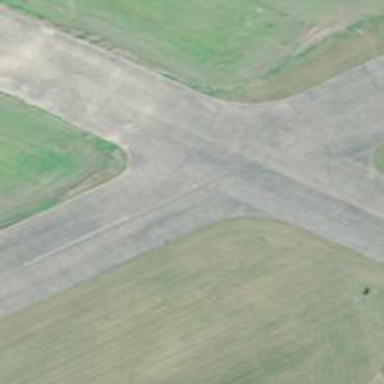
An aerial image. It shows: Historic runway.